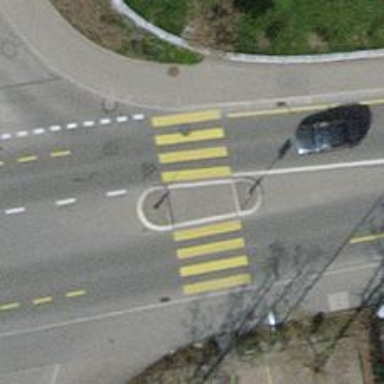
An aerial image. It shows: Zebra crossing with island.